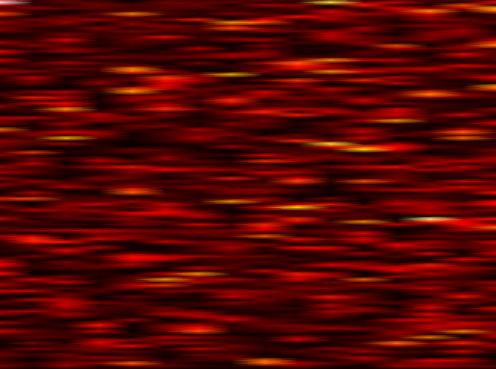
Label: FOFDM